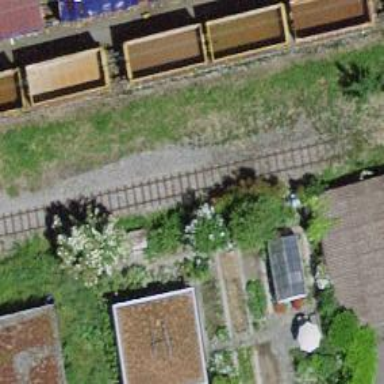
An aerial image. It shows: Abandoned railway yard with one track.